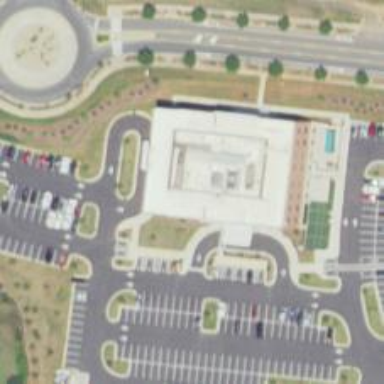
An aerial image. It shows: Healthcare clinic.